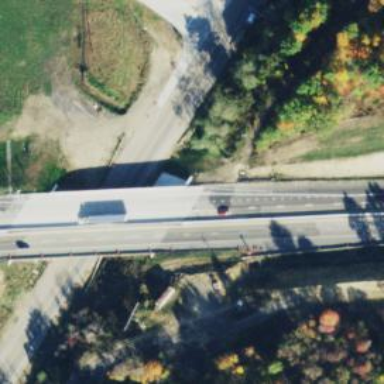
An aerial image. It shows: Asphalt motorway link.